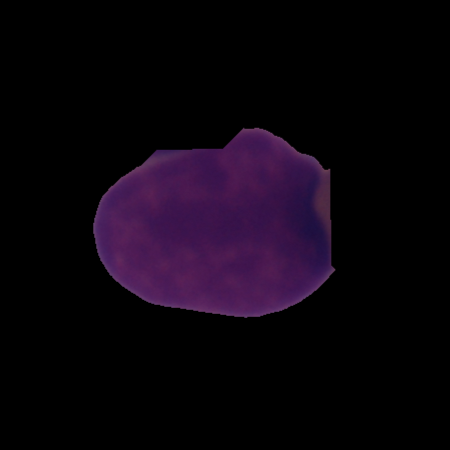
Label: cancer